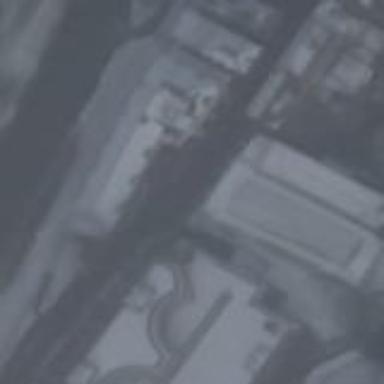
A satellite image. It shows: Building that is part of sports center focused on swimming activities.